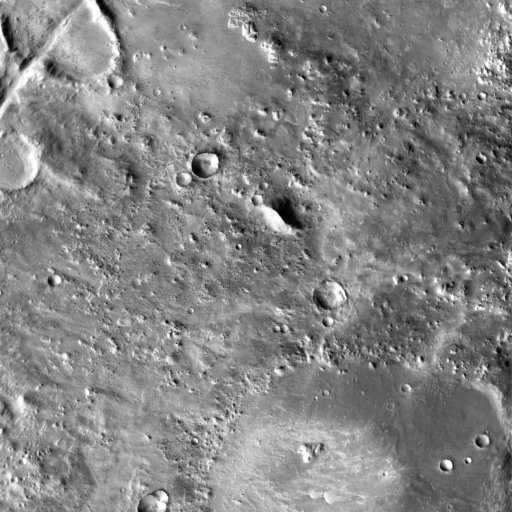
Crater classes present: Background, Other, Layered, Buried, Secondary